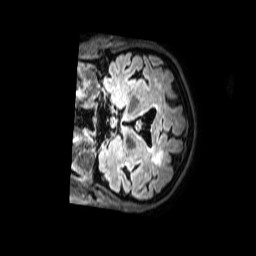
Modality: FLAIR
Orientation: coronal
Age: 62
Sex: female
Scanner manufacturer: philips
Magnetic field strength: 3 T
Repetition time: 4.8 s
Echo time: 0.295 s